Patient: sex M, age 58
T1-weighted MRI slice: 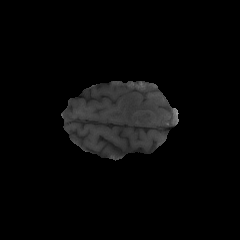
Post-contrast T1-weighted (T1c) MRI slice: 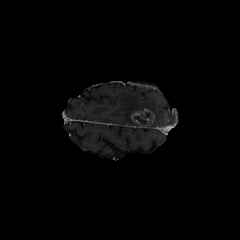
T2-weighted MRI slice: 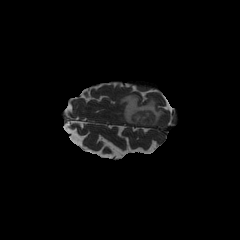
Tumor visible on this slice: yes
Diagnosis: Glioblastoma, IDH-wildtype
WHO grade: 4